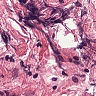
Metastatic tissue present: no